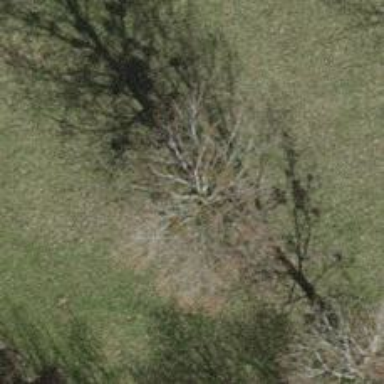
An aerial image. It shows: Beautiful tree in nature.